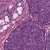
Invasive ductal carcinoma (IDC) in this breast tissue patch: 0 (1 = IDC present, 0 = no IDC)